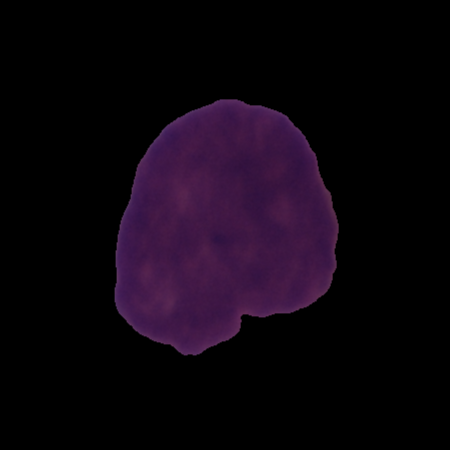
Label: cancer